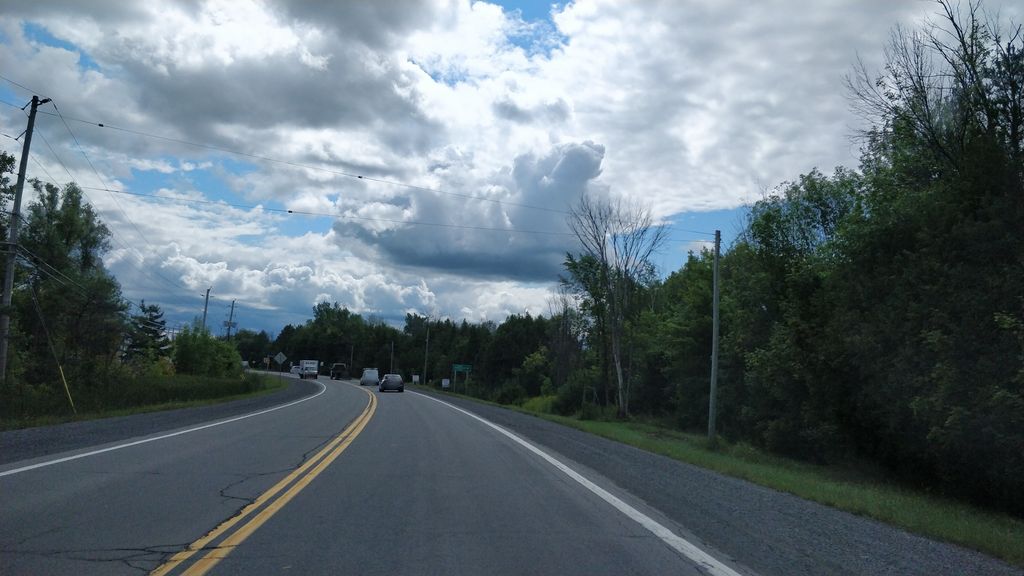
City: ottawa-gatineau